Current action and preconditions to check: trajectory_clear

Your task: For each precondition in the list above, predict whether it will hold at this action.

Consider the current scene as observed from the mobile robot's camera, and analyze the predicted future states of all dynamic agents (e.g., people, animals, vehicles, or any moving entities) within the NEXT SECOND.

IMPORTANT: Only answer "very likely" if you are absolutely certain—based on strong, clear evidence—that a dynamic agent will violate the precondition in the predicted future state. Do NOT answer "very likely" for unlikely, ambiguous, or low-probability risks.

Ask yourself for each precondition: Is there a high probability, with clear and convincing evidence, that the predicted future states of any dynamic agent will interfere with the predicted future state of the currently executing action within the NEXT SECOND, causing that precondition to fail?

Assess the risk level based on these predictions. Use "likely" or "very likely" if motions create a clear risk of interference.

Use "neutral" or "improbable" if agents are nearby but their predicted paths are clearly diverging or non-conflicting.

Failure Risk Categories: "very improbable", "improbable", "neutral", "likely", "very likely"

Answer Format: Output ONLY the probability_of_failure value from these categories: "very improbable", "improbable", "neutral", "likely", "very likely"

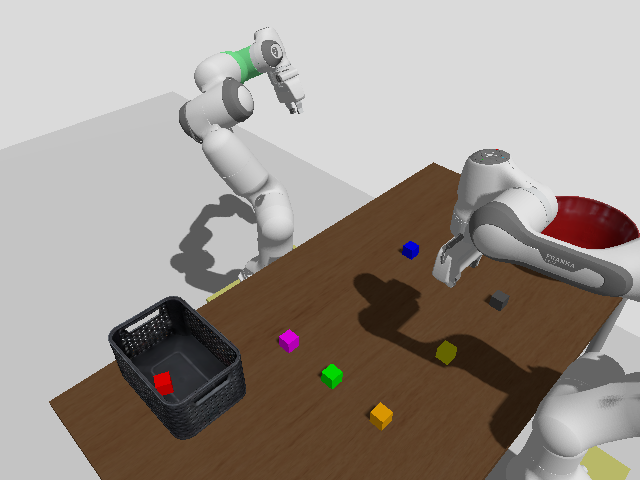

Answer: very improbable